Question: I have one portal and several communities (LR 6.1 - sites). The communities allocate several regions with different languages, hence I would like set different default languages for each community.
Is it possible to set default language by site?
I need it for CMS requirements: every site has a own default language for content. For example site in Germany must have germany as default language, and site in Spain have a spanish as default language and so on.

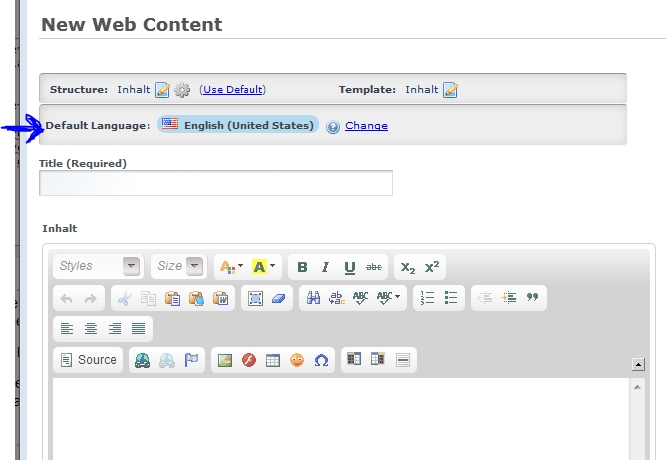
Answer: there might be a way based on how you organize your editors: The default language for web content is based on the current language (e.g. the default language) of the user. Typically german users might have their language set to german, in order to read the german content version, no?
Alternatively you'd have to customize Liferay (e.g. the webcontent editor) and manually set the default language based on some property in the current site - this might be stored as custom field aka expando. This way it will truly be based on the site that content is being created in, but this might conflict with the current user's expectation: What do they set their default language for when the editor doesn't honor this?
Still - in your case the expectation might even be what you describe, so it's a valid option.
Is this level of detail enough?